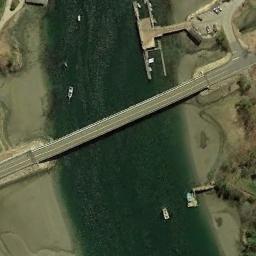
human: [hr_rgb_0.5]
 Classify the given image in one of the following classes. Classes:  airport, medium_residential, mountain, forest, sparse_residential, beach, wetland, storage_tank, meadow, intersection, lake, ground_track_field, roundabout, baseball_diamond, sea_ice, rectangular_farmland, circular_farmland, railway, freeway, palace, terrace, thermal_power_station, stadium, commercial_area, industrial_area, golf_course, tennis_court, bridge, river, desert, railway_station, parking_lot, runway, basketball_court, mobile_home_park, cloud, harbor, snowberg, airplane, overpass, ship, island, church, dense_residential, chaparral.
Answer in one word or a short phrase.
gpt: bridge